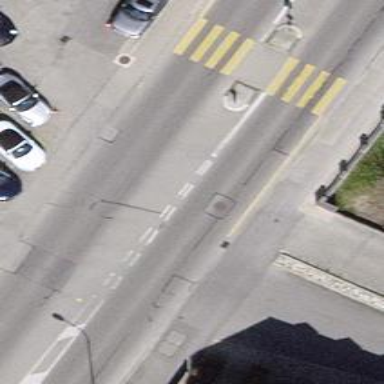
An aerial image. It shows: Service road with sidewalk.